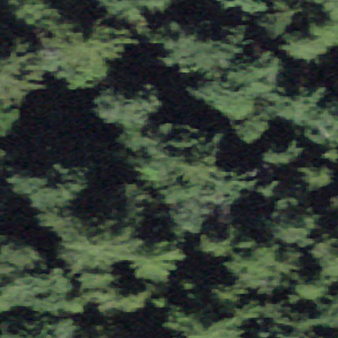
Label: other